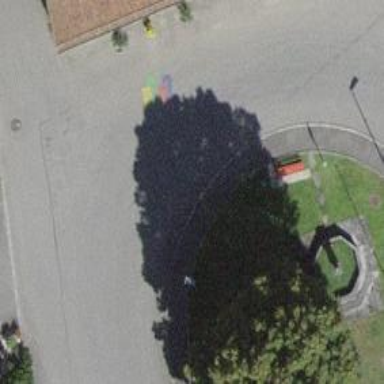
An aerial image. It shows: Bench for seating.